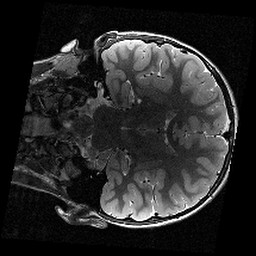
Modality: T2w
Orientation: coronal
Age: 9
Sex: male
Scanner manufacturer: siemens
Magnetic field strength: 3 T
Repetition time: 9.23 s
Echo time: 0.067 s